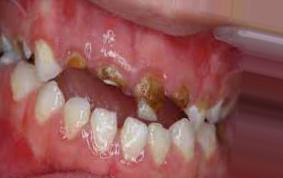
Condition: Caries